Field crop: maize
Growth stage: 1
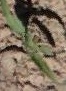
Species: maize